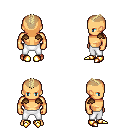
a pixel art fantasy rpg character, male body template, human, tanned skin, leather shoulder armor, white pants, white blonde short mohawk hairstyle, gold boots, four views (front, back, left, right), 2x2 character sprite sheet, small pixel art, hard edges, no anti-aliasing